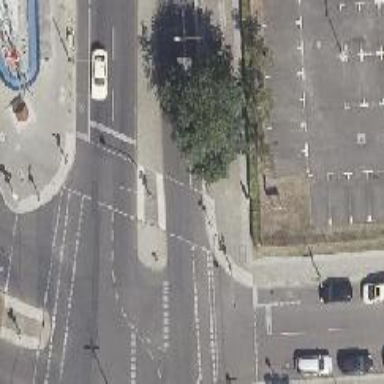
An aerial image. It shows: Crossing with traffic signals.